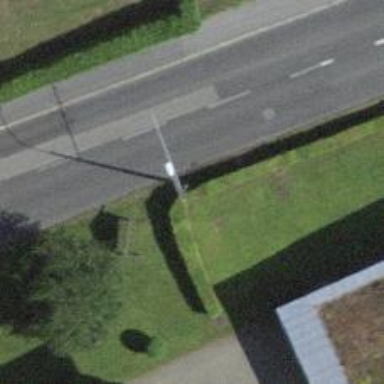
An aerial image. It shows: Hedge barrier.